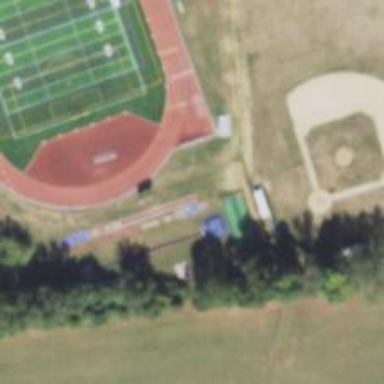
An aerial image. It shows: Long jump area in leisure land.